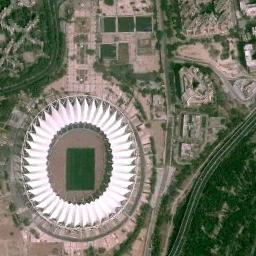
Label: stadium